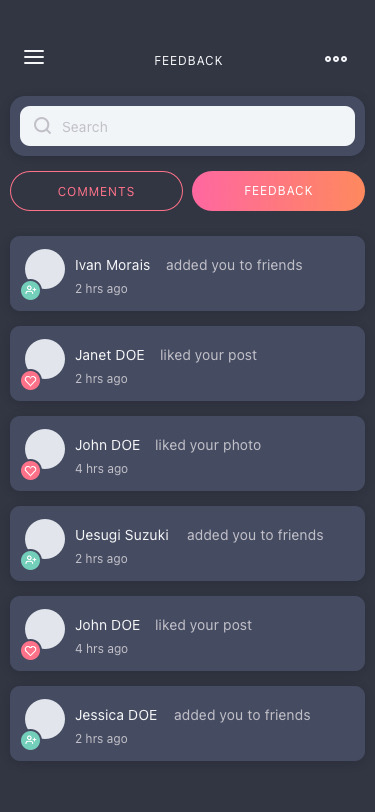
Text in this UI design:
Jessica DOE
added you to friends
2 hrs ago
John DOE
liked your post
4 hrs ago
Uesugi Suzuki
added you to friends
2 hrs ago
John DOE
liked your photo
4 hrs ago
Janet DOE
liked your post
2 hrs ago
Ivan Morais
added you to friends
2 hrs ago
Search
FEEDBACK